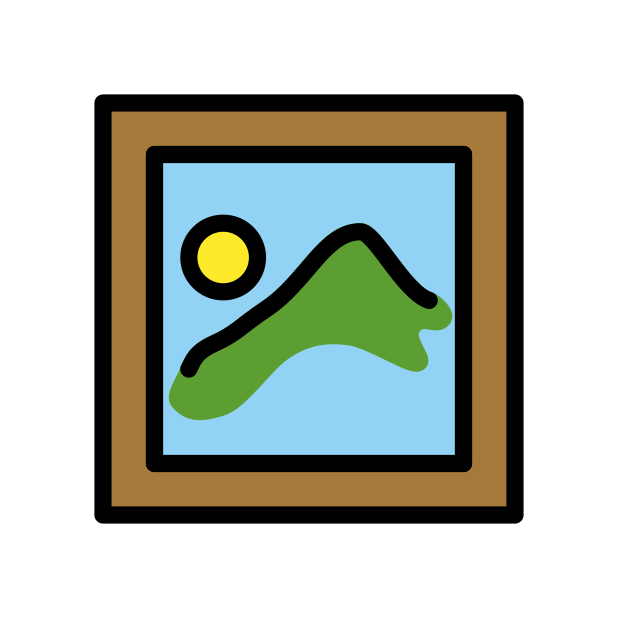
Emoji: 🖼
Name: frame with picture
Unicode: 0x1f5bc